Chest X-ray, AP view. Patient: 4 years old, sex M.
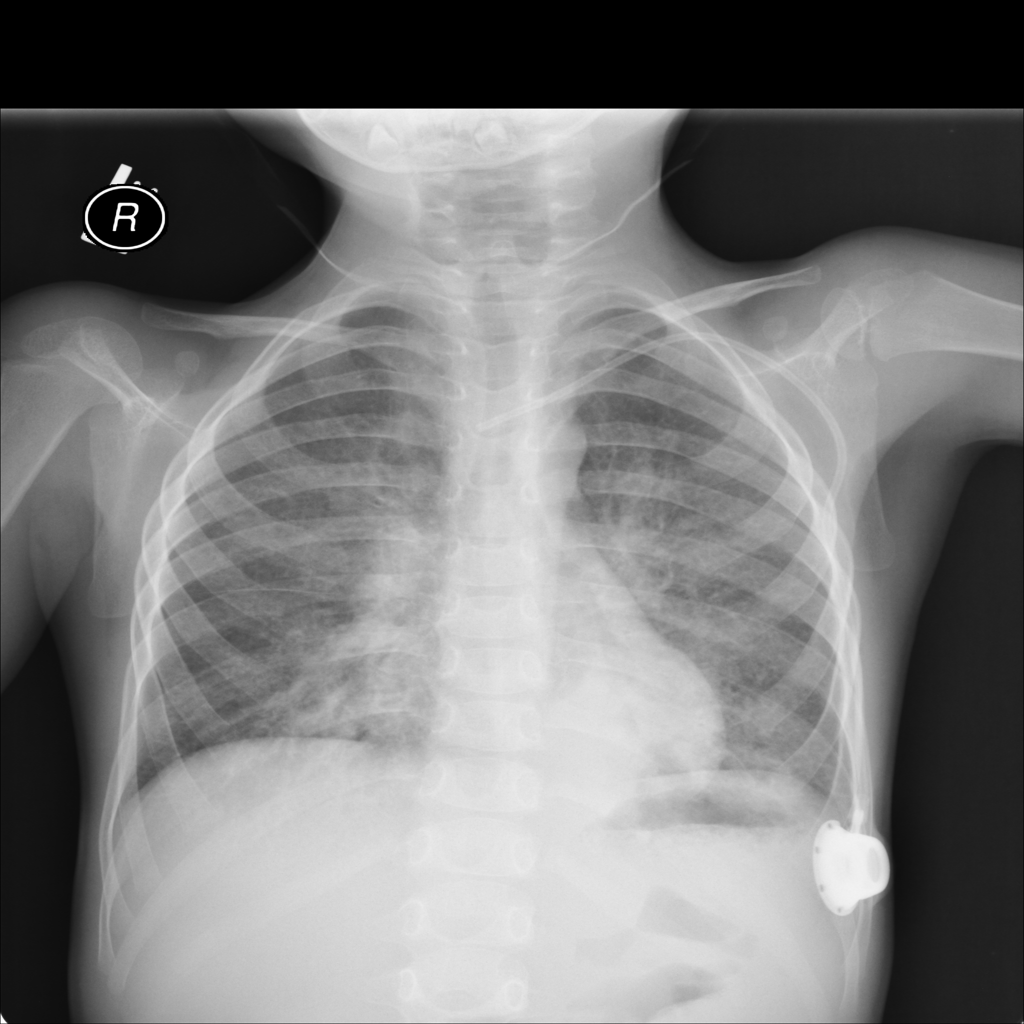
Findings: Atelectasis, Infiltration